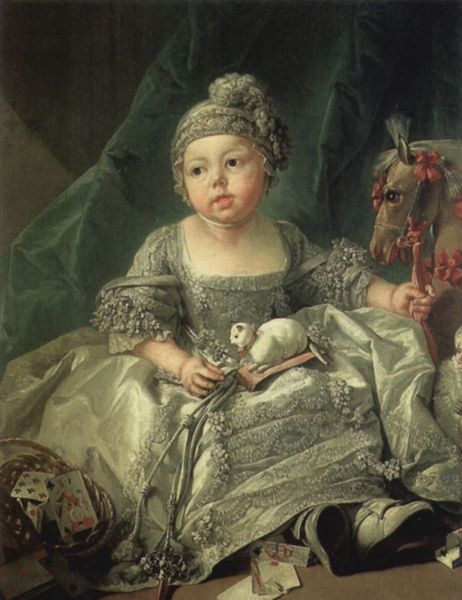
Titel: Porträt des Louis Philippe Joseph, Herzog von Montpensier als Kind
Künstler: François Boucher
Standort: Waddesdon (Buckinghamshire)
Institution: Waddesdon Manor
Schlagwörter: fuß, gemälde, hand, schatten, weiß, grün, mädchen, sitzen, ausschnitt, blumen, braun, finger, grau, hut, kleid, licht, mund, nase, orange, profil, raum, schmuck, zimmer, blick, gürtel, hund, rosen, rot, tier, tiere, haube, blond, mütze, arme, augen, band, barock, blass, falten, gesicht, halten, hermelin, inkarnat, knoten, samt, silber, spitze, bildnis, hände, portrait, porträt, vorhang, öl, boden, bestickt, haare, sitzend, stoff, adel, kind, schleifen, borte, prinzessin, puffärmel, rokoko, rosa, seide, traurig, pferd, rund, perücke, zaumzeug, zügel, hündchen, infantin, lächeln, füße, papier, schuhe, backen, baby, bordüre, dick, karten, kartenspiel, spielen, wolle, detail, glanz, sitzt, korb, kordel, junge, rüschen, dekolleté, satin, katze, knabe, seil, leinwand, stiefel, schuh, krause, brokat, puppe, spiekzeug, nasenlöcher, kleidchen, kleinkind, kätzchen, zaum, adliger, gestickt, bänder, pummelig, spielzeug, kordell, spielsachen, skat, spielkarten, king, schie, babyspeck, hanf, pferdchen, portröt, schweinchennase, schaukelpferd, kind als erwachsene, kinderspeck, paradepferd, königskind, karten#, 'augen, pferd kind mädchen schuhe